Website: macys
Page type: delivery-shipping
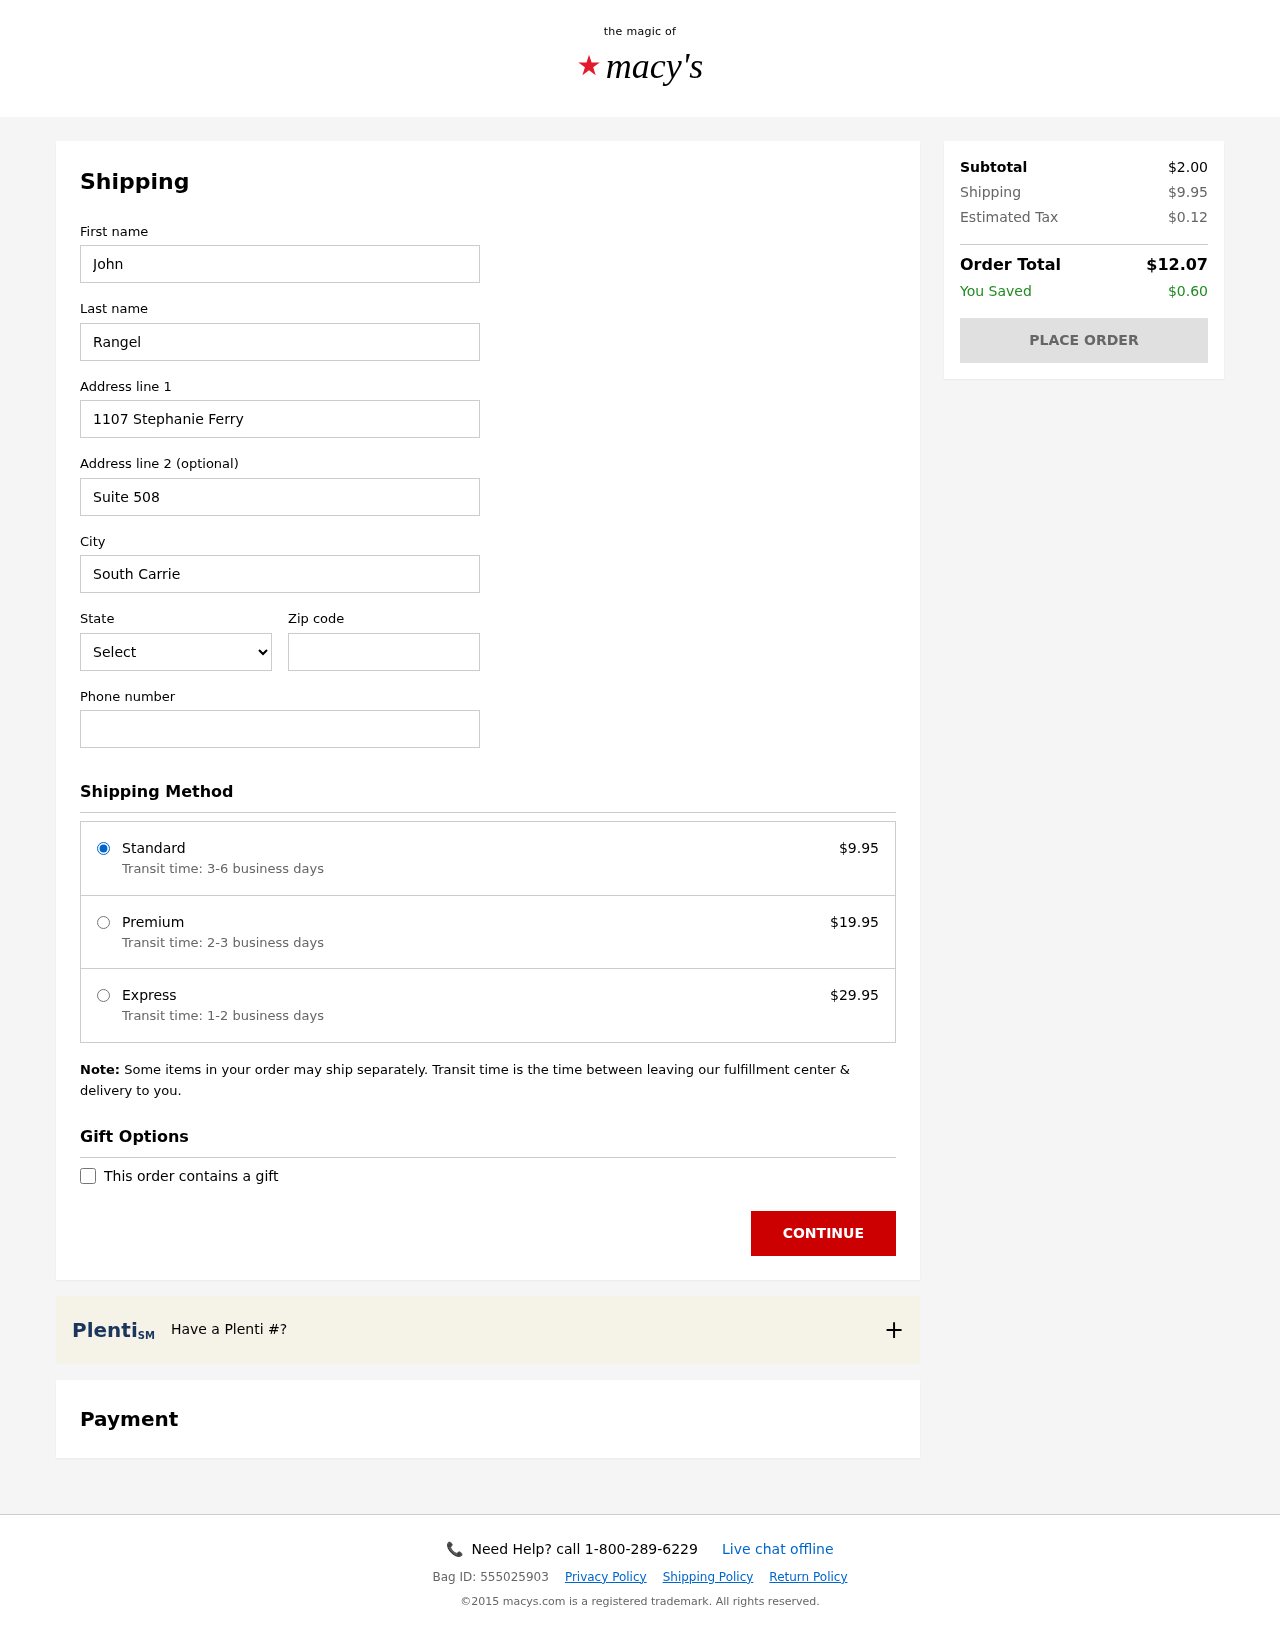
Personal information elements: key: PII_CITY
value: South Carrie
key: PII_FIRSTNAME
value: John
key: PII_LASTNAME
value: Rangel
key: PII_PHONE
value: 8176539206
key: PII_POSTCODE
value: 19762
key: PII_STATE_ABBR
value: MD
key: PII_STREET
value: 1107 Stephanie Ferry
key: PII_STREET2
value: Suite 508
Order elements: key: ORDER_SHIPPING_COST
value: $9.95
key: ORDER_SHIPPING_PREMIUM
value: $19.95
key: ORDER_SHIPPING_EXPRESS
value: $29.95
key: ORDER_SUBTOTAL
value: $2.00
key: ORDER_TAX
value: $0.12
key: ORDER_TOTAL
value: $12.07
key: ORDER_SAVINGS
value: $0.60